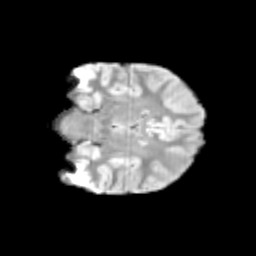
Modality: T2w
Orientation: coronal
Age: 9
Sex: male
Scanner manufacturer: siemens
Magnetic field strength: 3 T
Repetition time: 3.8 s
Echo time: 0.07 s